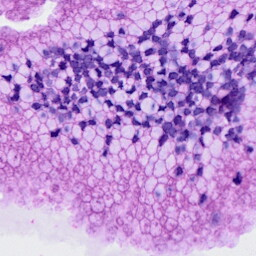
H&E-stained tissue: Cervix